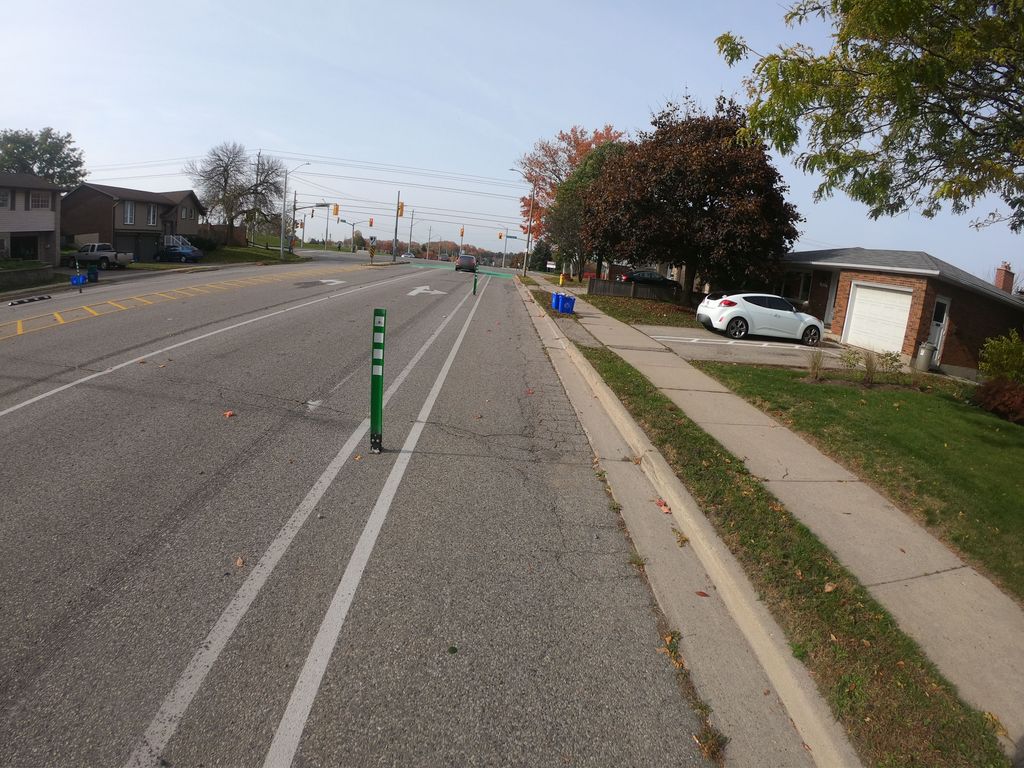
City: kitchener-waterloo